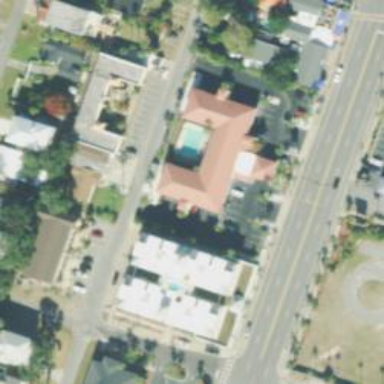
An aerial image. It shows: Hotel building.